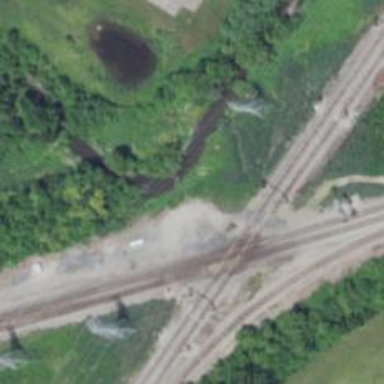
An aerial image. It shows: Railway crossing.